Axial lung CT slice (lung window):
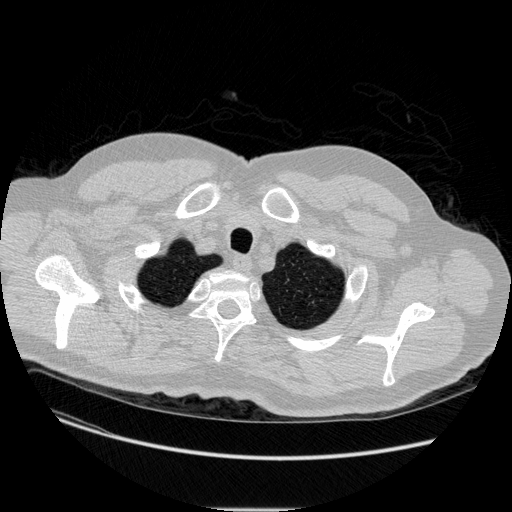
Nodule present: no